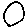
Label: circle